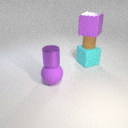
small purple metal cylinder above large purple rubber sphere